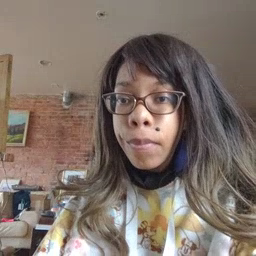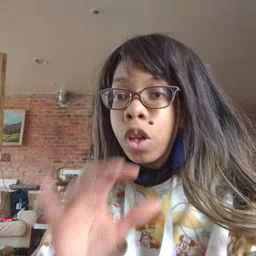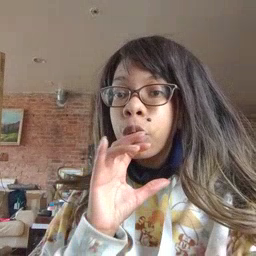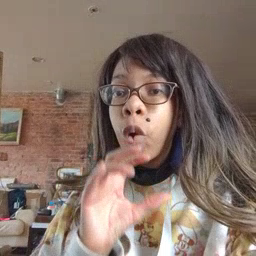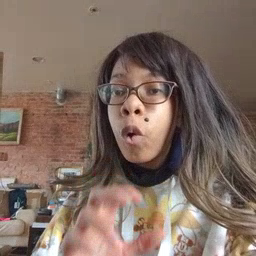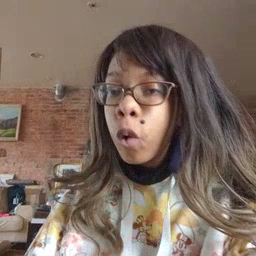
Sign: old